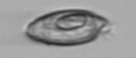
Label: Katodinium_or_Torodinium